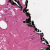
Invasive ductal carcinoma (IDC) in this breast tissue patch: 0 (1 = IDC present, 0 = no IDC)